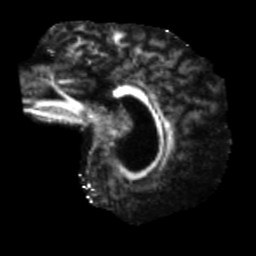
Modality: FA
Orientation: sagittal
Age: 56
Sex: male
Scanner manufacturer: siemens
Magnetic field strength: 3 T
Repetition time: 5.47 s
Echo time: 0.0854 s